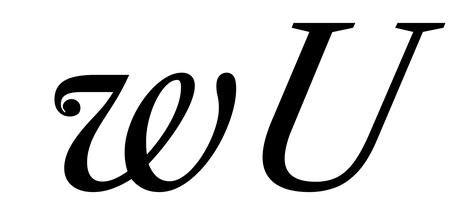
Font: LibreCaslonText-Italic_Italic